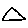
Label: triangle